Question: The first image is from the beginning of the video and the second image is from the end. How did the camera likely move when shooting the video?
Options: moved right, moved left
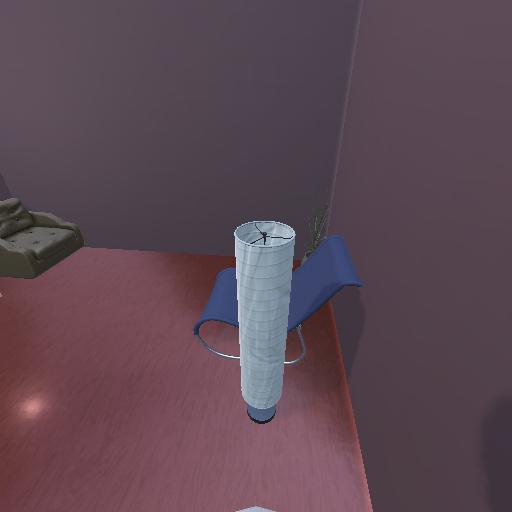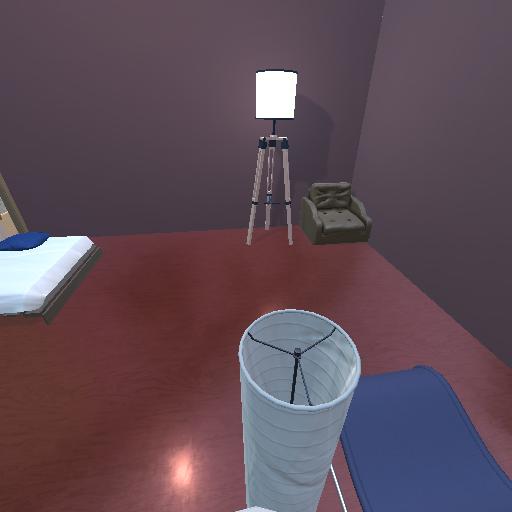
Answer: moved right